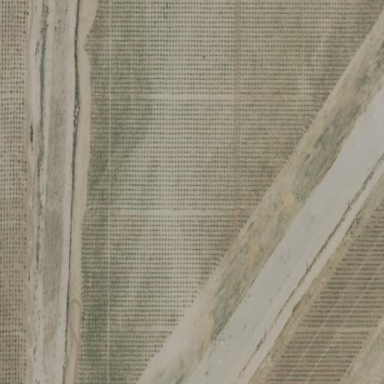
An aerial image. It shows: Vineyard where grapes are grown.